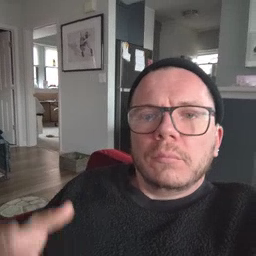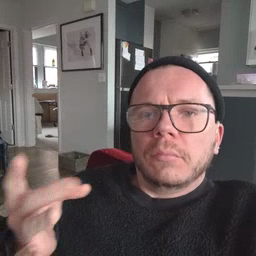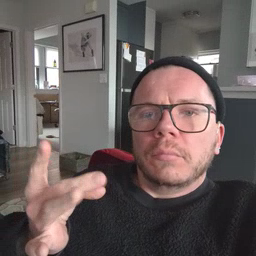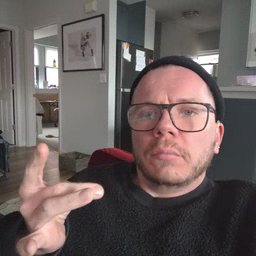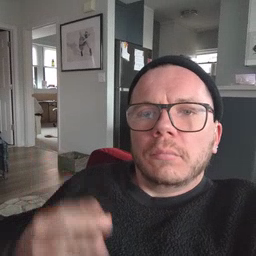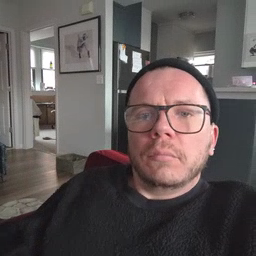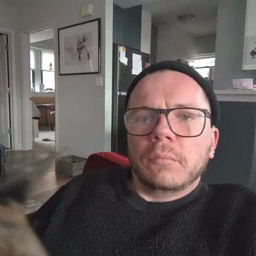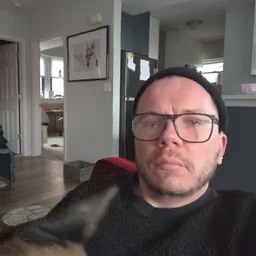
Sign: sticky